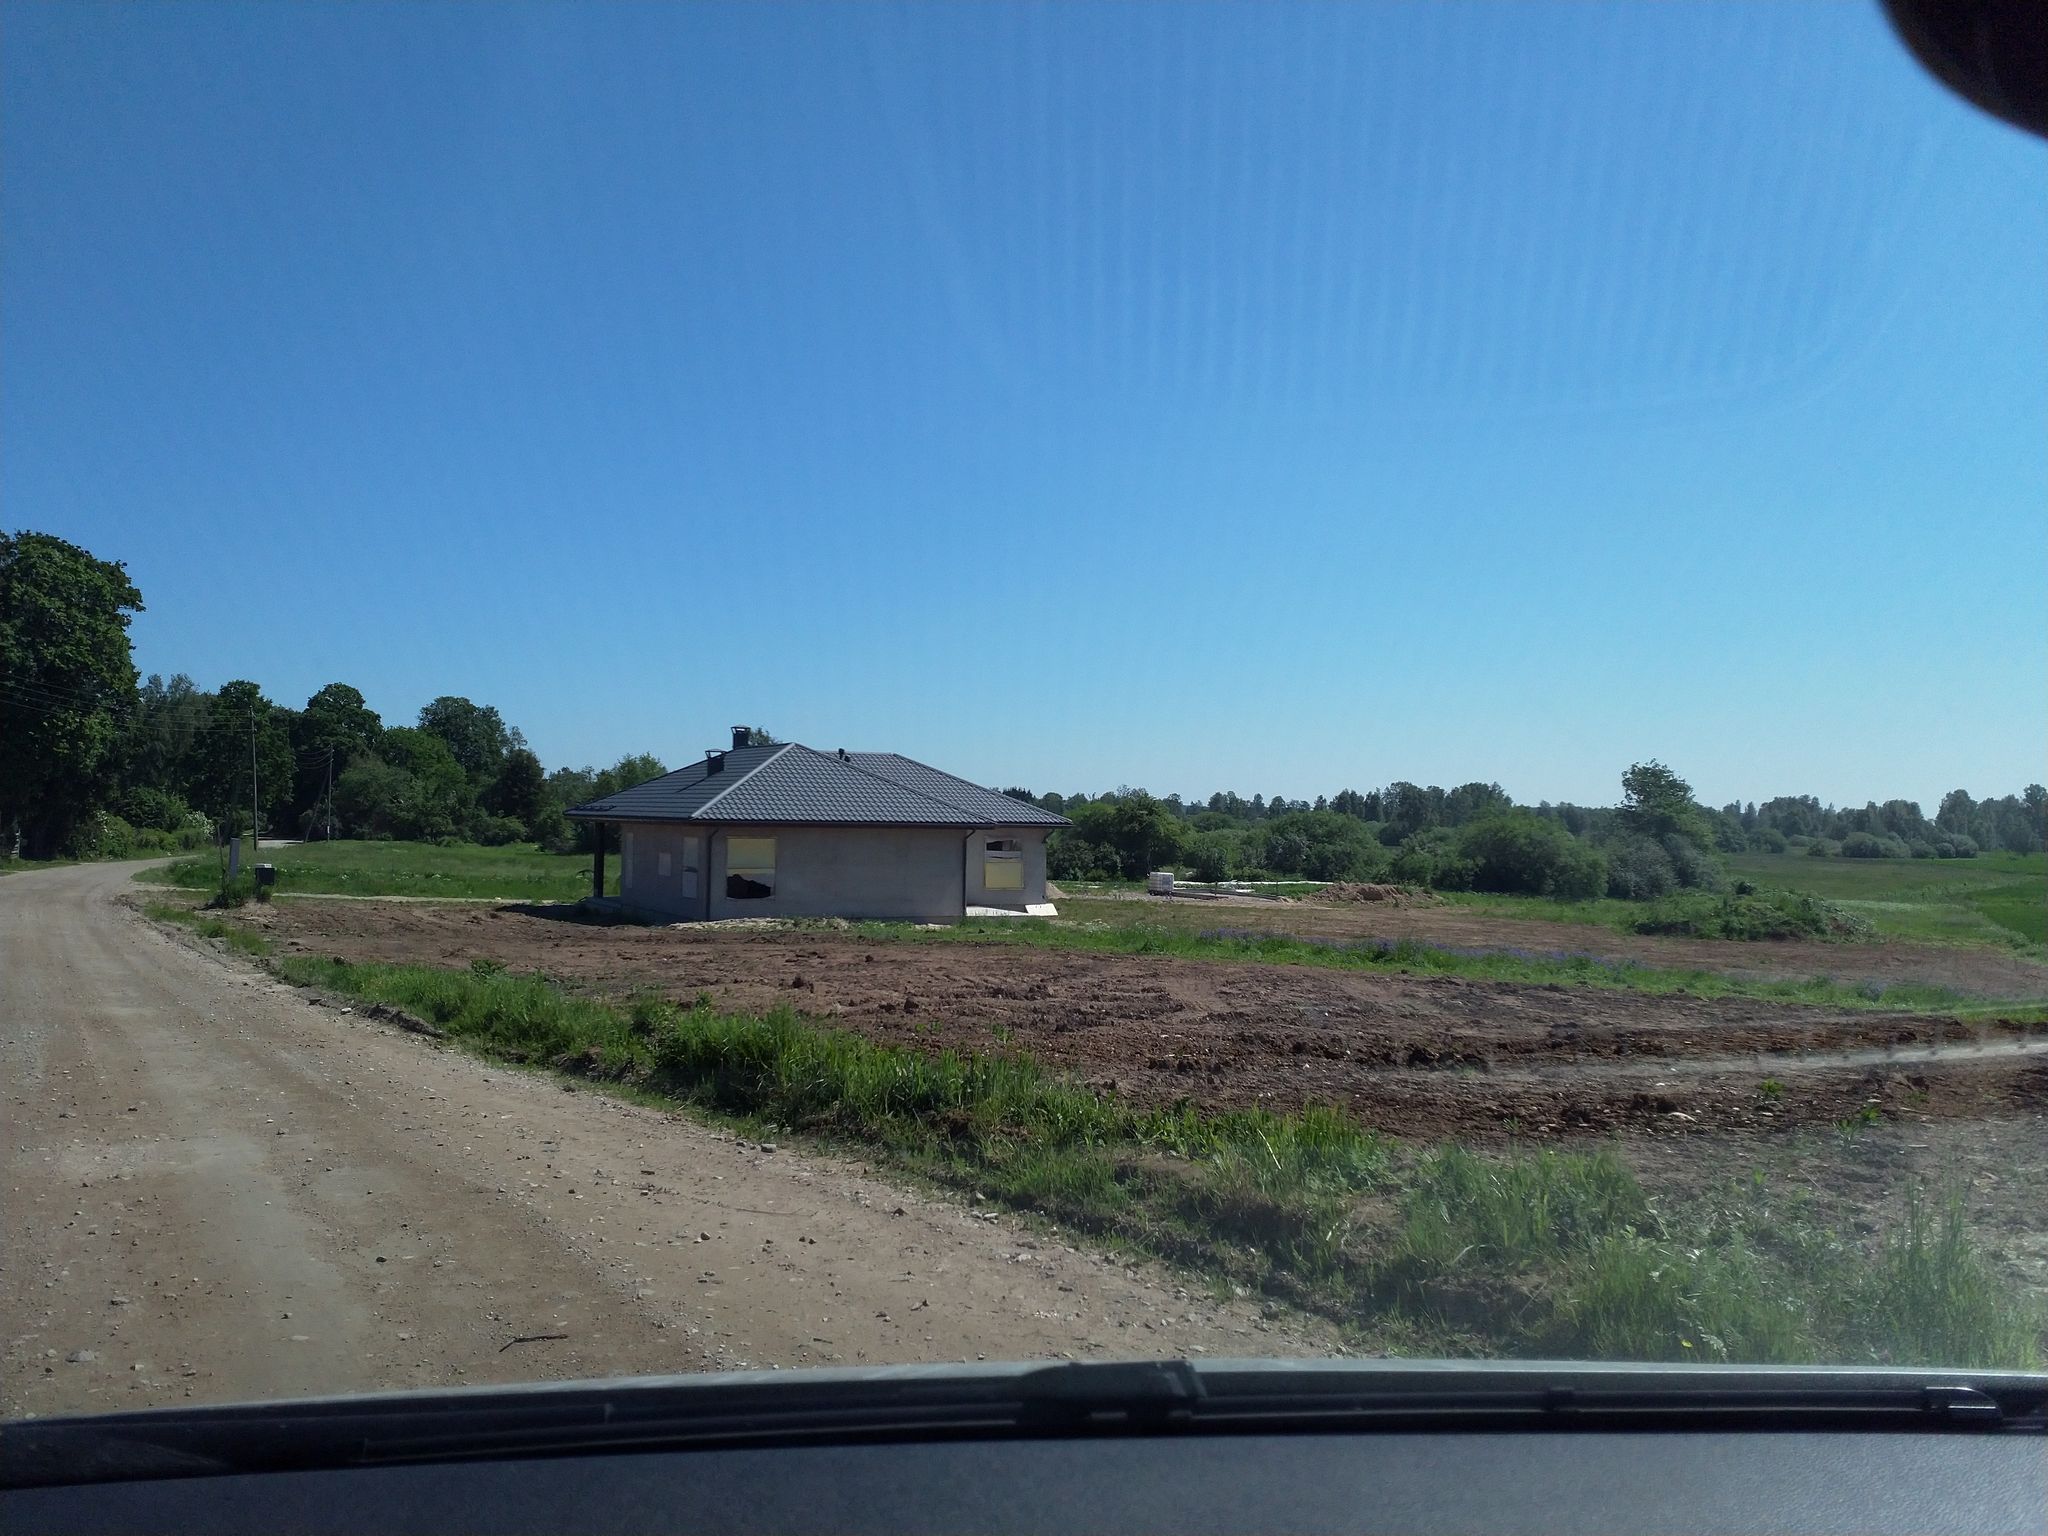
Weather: clear
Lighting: day
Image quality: good
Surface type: driving surface
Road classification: residential, unclassified
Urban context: low density rural
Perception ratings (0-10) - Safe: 5.18, Lively: 0.72, Beautiful: 5.16, Boring: 7.91, Depressing: 4.51, Wealthy: 1.28